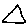
Label: triangle